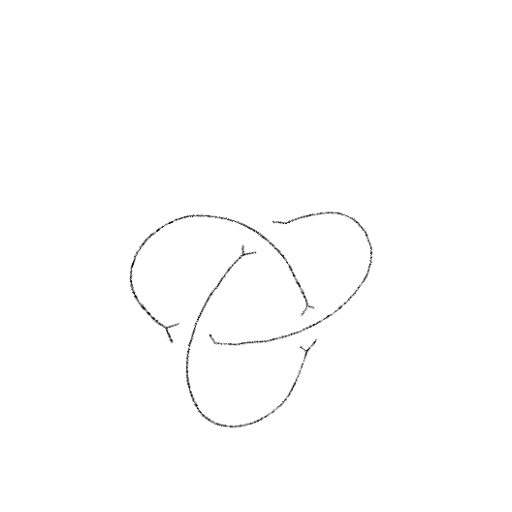
Crossing number: 3